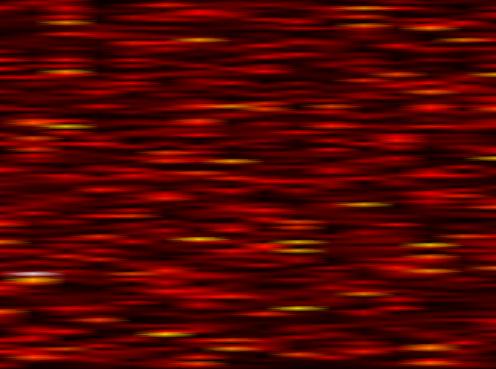
Label: FBMC